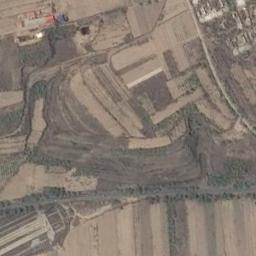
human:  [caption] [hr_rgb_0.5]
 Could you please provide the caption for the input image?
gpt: There are many plants on the terrace .

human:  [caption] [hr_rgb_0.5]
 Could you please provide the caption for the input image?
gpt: There is a row of grey houses beside the terraces .

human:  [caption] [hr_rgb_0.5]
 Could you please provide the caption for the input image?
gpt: There are several houses in a large layer of brown and green mixed terraces .

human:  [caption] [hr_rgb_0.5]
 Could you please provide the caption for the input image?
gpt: The bare terrace is next to some houses and trees .

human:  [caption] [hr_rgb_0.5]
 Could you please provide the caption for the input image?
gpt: There are many brown terraces of different sizes .